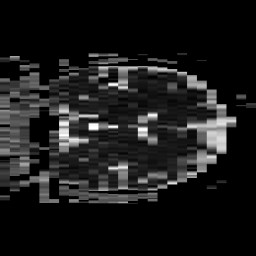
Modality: ADC
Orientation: coronal
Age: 67
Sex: male
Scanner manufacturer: philips
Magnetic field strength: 3 T
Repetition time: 4.359 s
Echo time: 0.06073 s